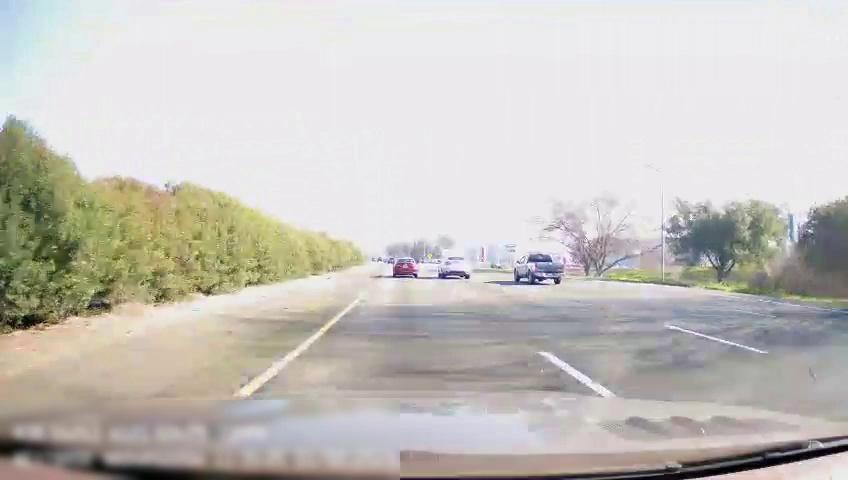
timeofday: Day
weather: Sunny
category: Drivable Space
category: Vehicles | Car
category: Vehicles | SUV
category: Vehicles | Truck
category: Lanes | Current Lane
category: Lanes | Current Lane
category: Lanes | Alternate Lane
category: Lanes | Alternate Lane
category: Lanes | Alternate Lane